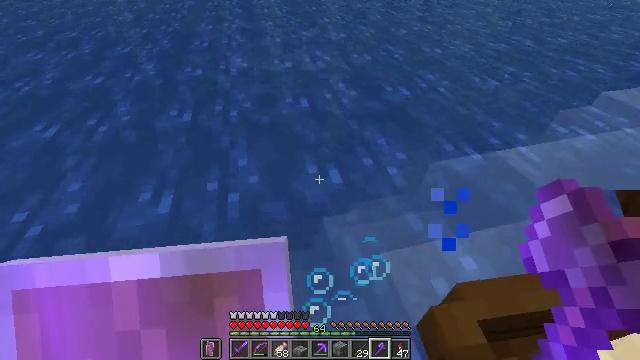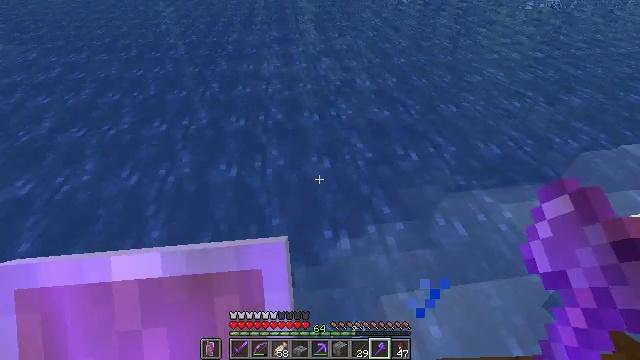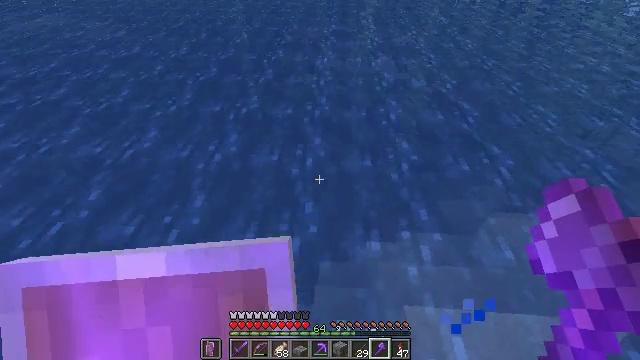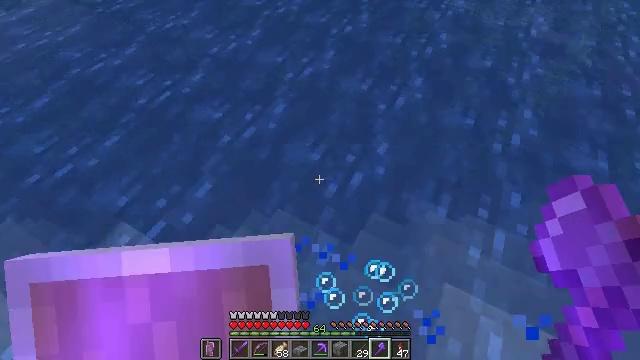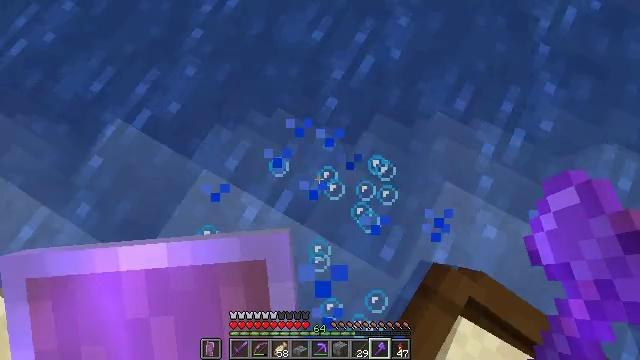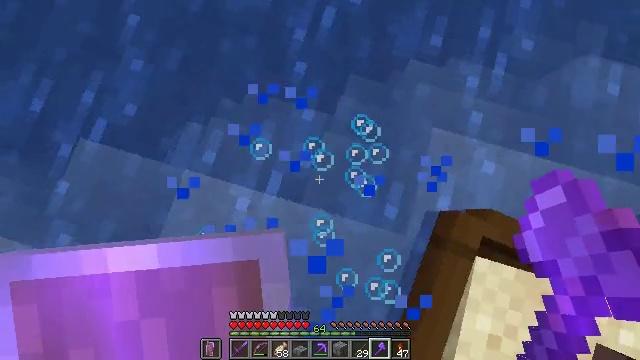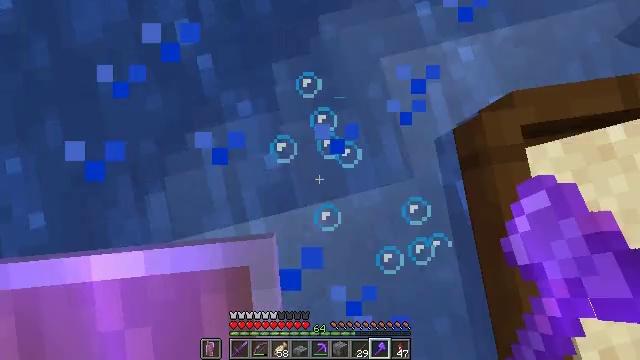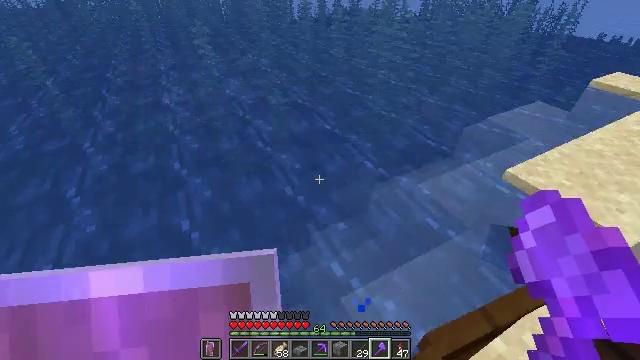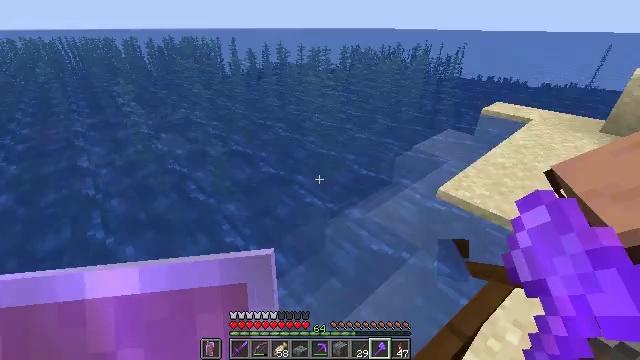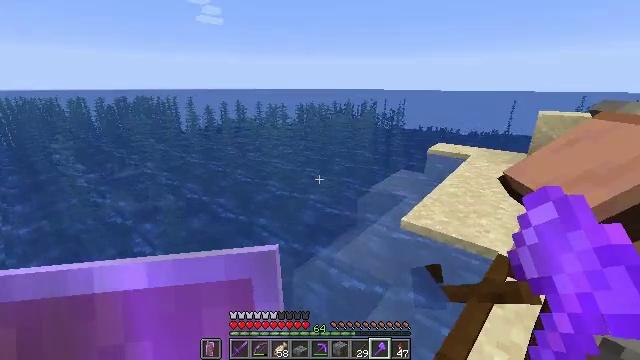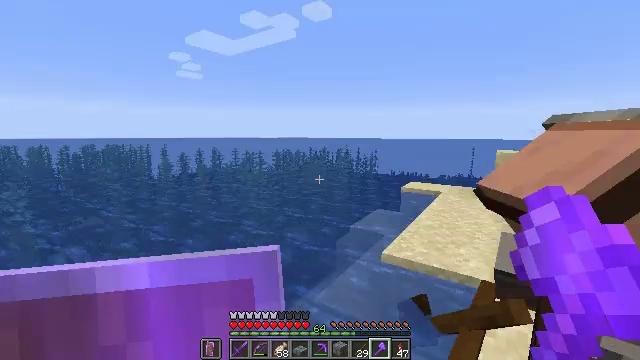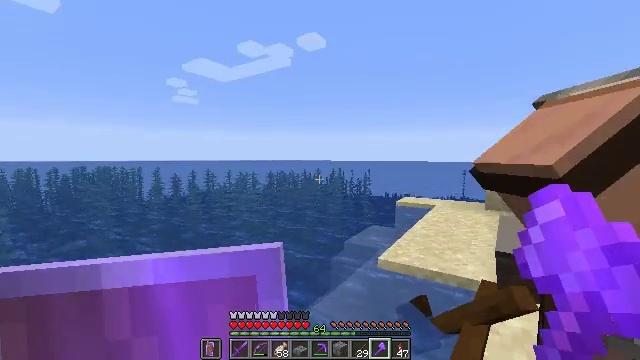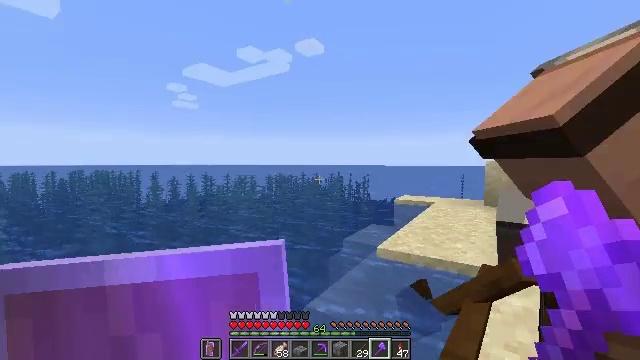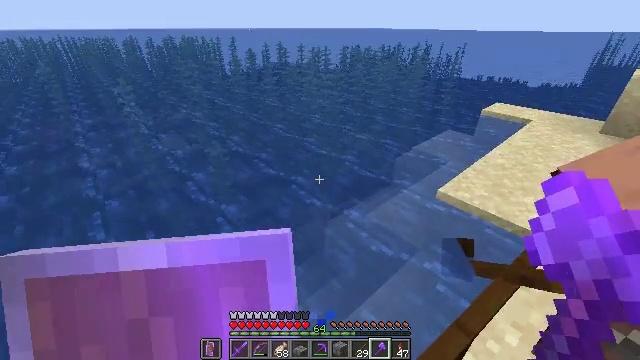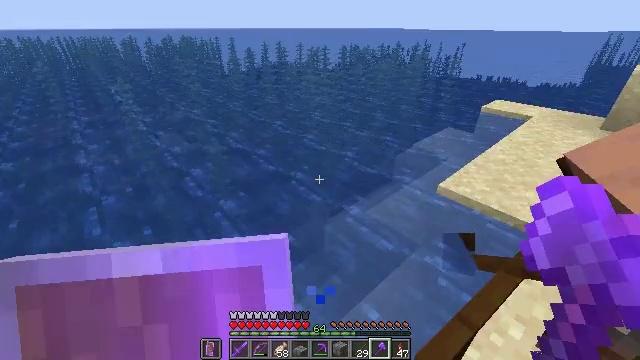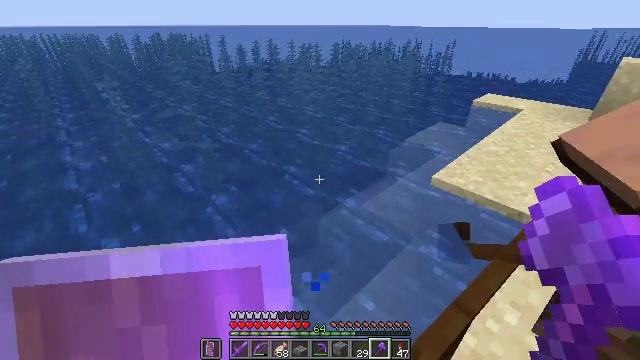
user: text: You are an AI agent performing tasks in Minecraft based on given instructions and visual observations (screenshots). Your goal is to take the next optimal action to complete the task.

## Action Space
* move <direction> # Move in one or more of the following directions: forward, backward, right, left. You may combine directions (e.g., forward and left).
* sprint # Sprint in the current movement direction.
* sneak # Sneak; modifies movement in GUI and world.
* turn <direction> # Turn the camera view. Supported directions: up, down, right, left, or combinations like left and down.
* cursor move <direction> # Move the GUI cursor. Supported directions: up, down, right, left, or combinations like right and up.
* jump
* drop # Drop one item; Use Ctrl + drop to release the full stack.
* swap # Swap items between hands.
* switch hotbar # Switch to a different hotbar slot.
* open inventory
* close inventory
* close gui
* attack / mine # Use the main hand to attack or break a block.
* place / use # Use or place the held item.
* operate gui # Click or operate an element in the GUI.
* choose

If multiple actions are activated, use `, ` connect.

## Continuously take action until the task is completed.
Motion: motion action
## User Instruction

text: Break the blast furnace block.
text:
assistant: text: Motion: turn left
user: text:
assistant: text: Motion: turn left
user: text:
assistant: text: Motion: turn left and down
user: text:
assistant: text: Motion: turn left and down
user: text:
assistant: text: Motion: turn right and down
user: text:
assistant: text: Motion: turn right and down
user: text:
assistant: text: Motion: turn right and up
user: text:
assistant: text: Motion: turn right and up
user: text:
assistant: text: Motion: turn right and up
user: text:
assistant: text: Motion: turn right and up
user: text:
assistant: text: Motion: turn right and up
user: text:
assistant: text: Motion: turn up
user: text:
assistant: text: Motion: no_op
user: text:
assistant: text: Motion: no_op
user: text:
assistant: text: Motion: turn right
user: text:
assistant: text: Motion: turn right and down
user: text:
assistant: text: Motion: turn right and down
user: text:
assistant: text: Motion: turn right
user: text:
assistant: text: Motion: turn right and down
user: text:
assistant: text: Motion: turn right
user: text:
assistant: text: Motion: no_op
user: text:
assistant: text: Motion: no_op
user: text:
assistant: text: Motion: no_op
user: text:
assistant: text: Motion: no_op
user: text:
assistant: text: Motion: no_op
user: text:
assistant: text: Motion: no_op
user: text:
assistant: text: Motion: no_op
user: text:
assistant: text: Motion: turn left
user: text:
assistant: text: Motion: turn left and up
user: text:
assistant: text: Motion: move left, turn left and down